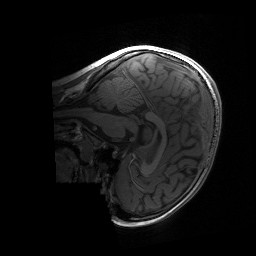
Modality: T1w
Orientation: sagittal
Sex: male
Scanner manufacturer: siemens
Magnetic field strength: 3 T
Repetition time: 1.9 s
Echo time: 0.00243 s